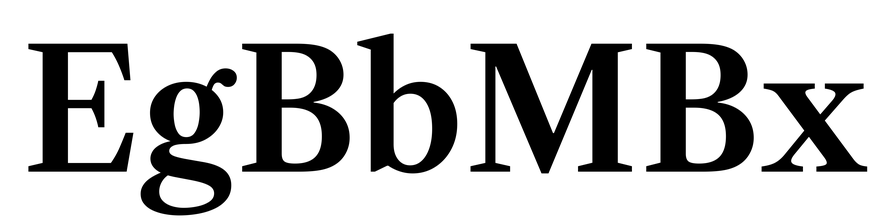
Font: LibreCaslonText_SemiBold